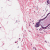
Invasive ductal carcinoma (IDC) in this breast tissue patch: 0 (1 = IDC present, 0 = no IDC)